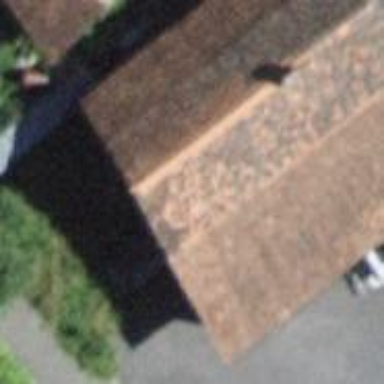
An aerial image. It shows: Barn.